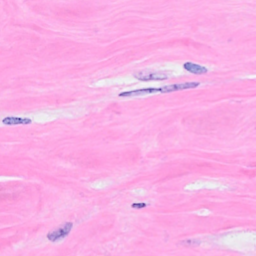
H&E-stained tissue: Breast